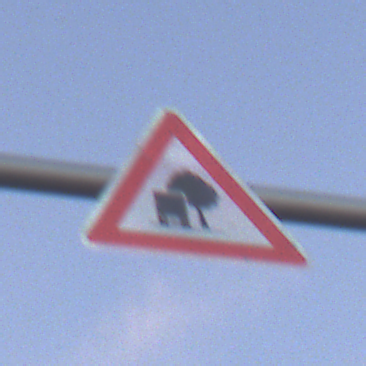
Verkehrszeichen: UnzureichendesLichtraumprofil
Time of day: SunriseSunset
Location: Outdoor (RoadRail)
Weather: PartlyCloudy
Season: NotSpecified
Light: Natural